Chest X-ray. View position: PA
Patient age: 64
Patient sex: F
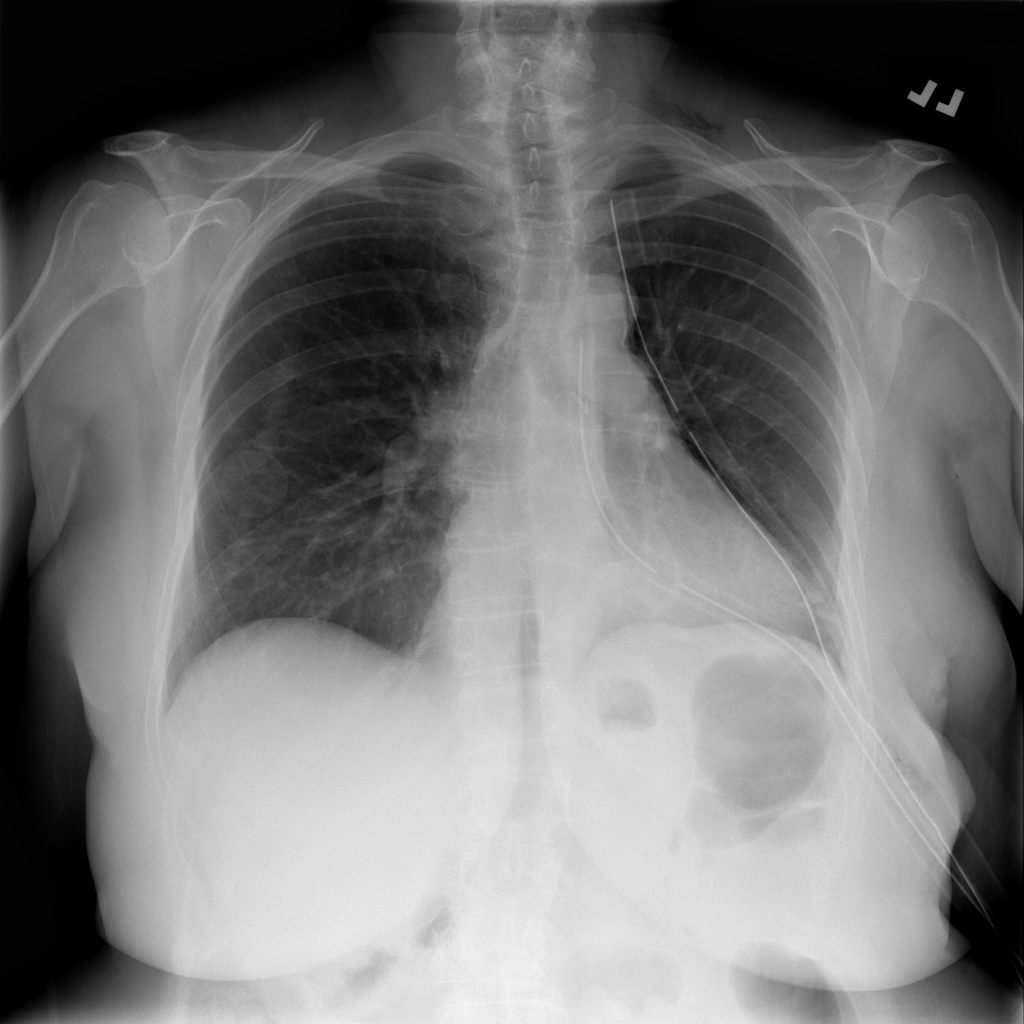
Finding: Pneumothorax